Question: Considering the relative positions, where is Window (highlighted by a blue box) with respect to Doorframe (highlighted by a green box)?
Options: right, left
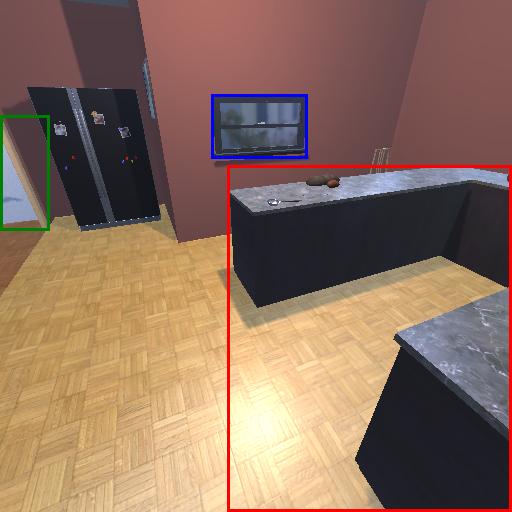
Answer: right